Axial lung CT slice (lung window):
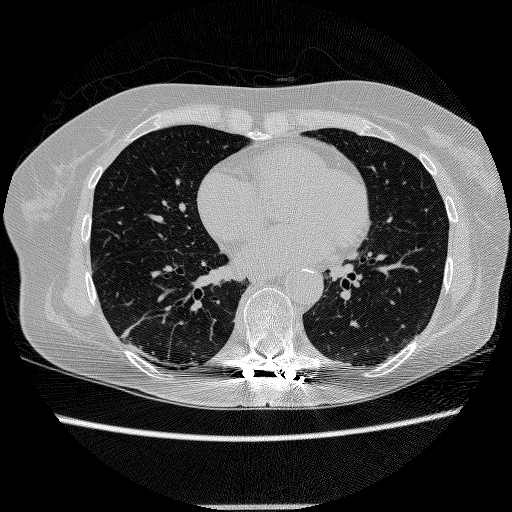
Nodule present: no